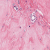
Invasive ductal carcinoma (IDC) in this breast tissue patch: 0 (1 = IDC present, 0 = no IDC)